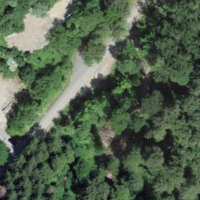
EUNIS habitat code: 41
Species observed at this site:
Chrysosplenium alternifolium